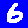
Digit: 6